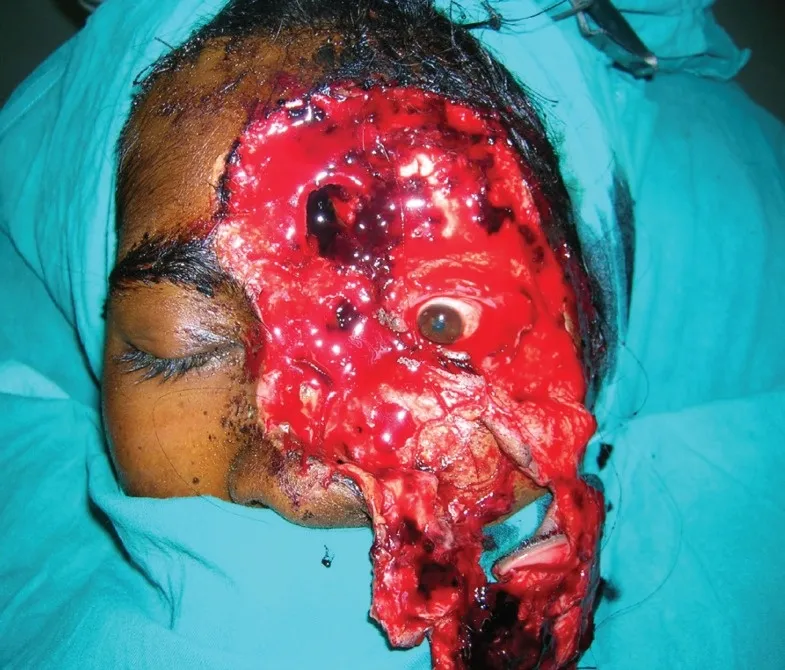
Hemifacial degloving in the patient.
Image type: medical_photograph (other_medical_photograph)